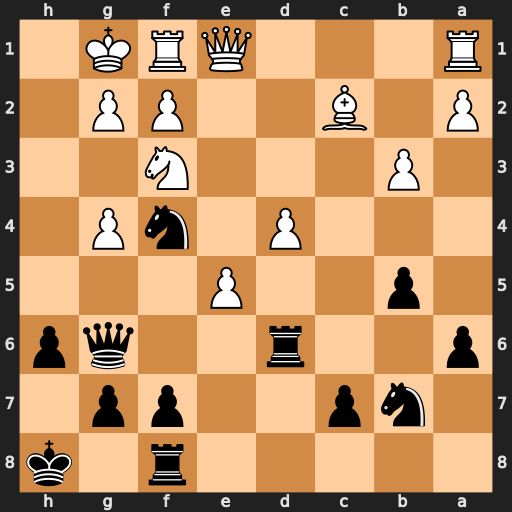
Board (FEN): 5r1k/1np2pp1/p2r2qp/1p2P3/3P1nP1/1P3N2/P1B2PP1/R3QRK1
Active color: b
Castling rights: -
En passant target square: -
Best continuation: Qxg4 g3 Qxf3